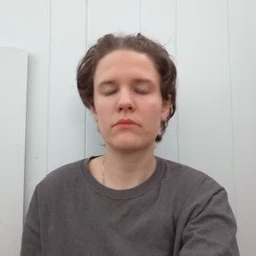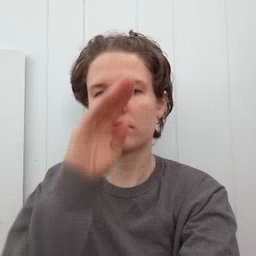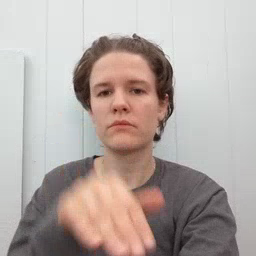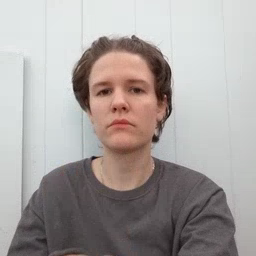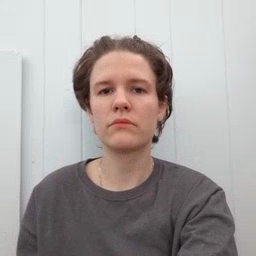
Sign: elephant